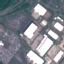
Land use / land cover class: Industrial